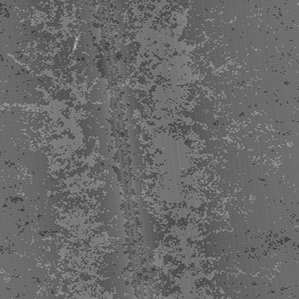
Label: frost